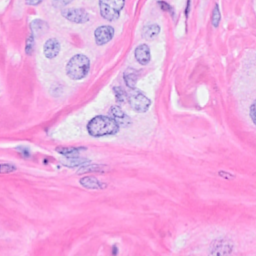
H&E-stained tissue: Breast